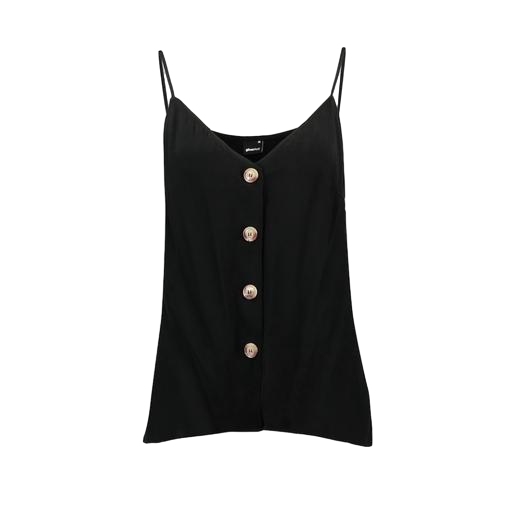
black button vest, black buttoned vest, black limited edition ring detail cami, white background